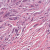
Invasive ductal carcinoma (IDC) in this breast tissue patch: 1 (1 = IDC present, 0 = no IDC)